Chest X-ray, AP view. Patient: 26 years old, sex M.
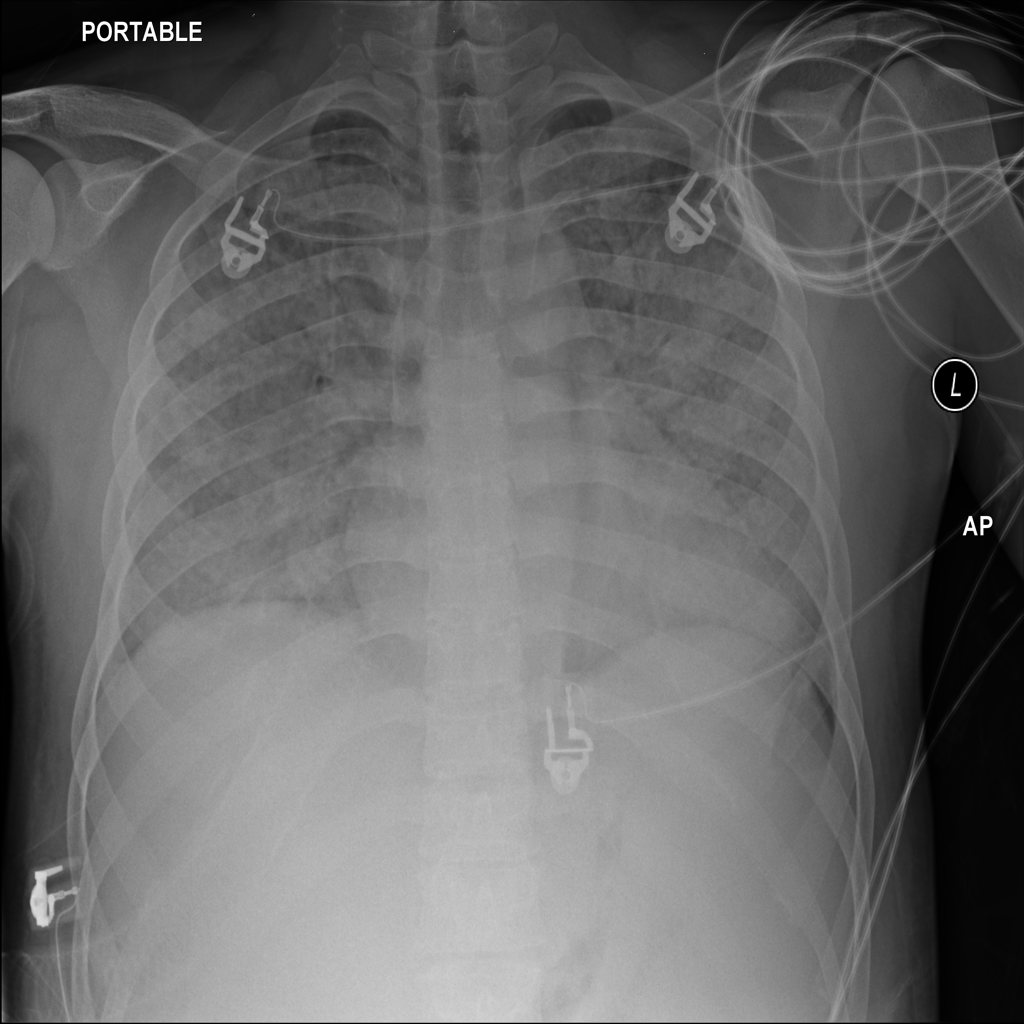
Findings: Edema, Infiltration, Pneumonia